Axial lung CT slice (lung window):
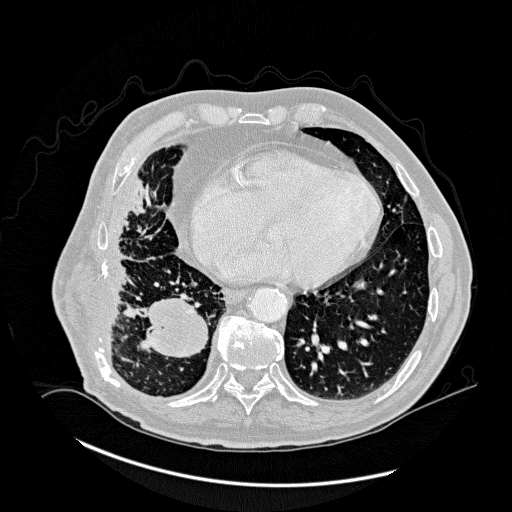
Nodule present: no